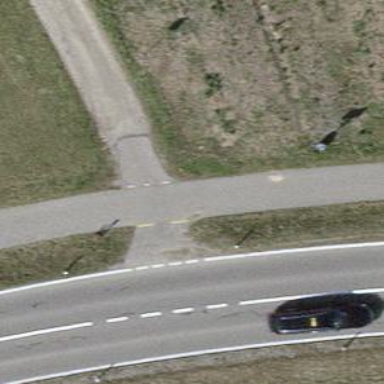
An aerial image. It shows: Asphalt track with grade1 quality.